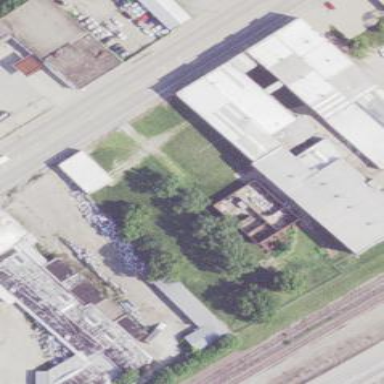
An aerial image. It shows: Commercial building.